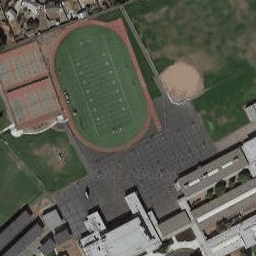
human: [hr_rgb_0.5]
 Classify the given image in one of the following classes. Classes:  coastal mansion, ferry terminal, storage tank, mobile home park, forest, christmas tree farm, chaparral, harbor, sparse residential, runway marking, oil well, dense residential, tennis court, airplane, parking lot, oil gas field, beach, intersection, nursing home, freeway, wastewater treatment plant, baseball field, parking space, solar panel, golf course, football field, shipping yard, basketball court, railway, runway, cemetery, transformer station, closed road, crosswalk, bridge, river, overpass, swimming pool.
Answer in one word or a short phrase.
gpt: football field